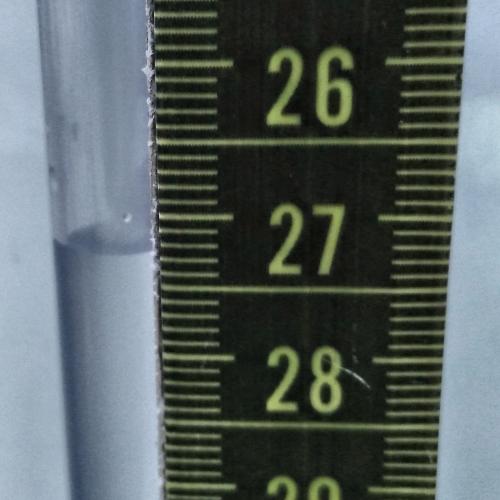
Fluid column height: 27.3 cm